Interaction volume radius: 10 \u00c5
Interaction volume height: 30 \u00c5
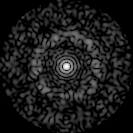
Disorder parameter: 0.8234